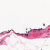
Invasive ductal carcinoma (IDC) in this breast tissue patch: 0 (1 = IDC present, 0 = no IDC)